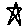
Label: star